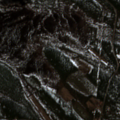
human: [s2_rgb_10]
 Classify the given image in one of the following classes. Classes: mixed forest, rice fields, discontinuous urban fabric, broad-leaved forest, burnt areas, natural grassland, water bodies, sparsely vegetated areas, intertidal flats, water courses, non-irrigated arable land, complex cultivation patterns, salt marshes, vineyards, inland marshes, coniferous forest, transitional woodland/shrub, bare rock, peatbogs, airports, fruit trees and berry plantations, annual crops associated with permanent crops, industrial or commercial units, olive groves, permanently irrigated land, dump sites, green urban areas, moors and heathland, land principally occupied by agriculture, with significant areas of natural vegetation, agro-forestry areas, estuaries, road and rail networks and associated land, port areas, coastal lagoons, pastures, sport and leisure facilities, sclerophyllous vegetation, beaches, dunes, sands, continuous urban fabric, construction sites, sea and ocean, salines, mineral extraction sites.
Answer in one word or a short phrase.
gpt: coniferous forest, peatbogs, water bodies